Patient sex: M
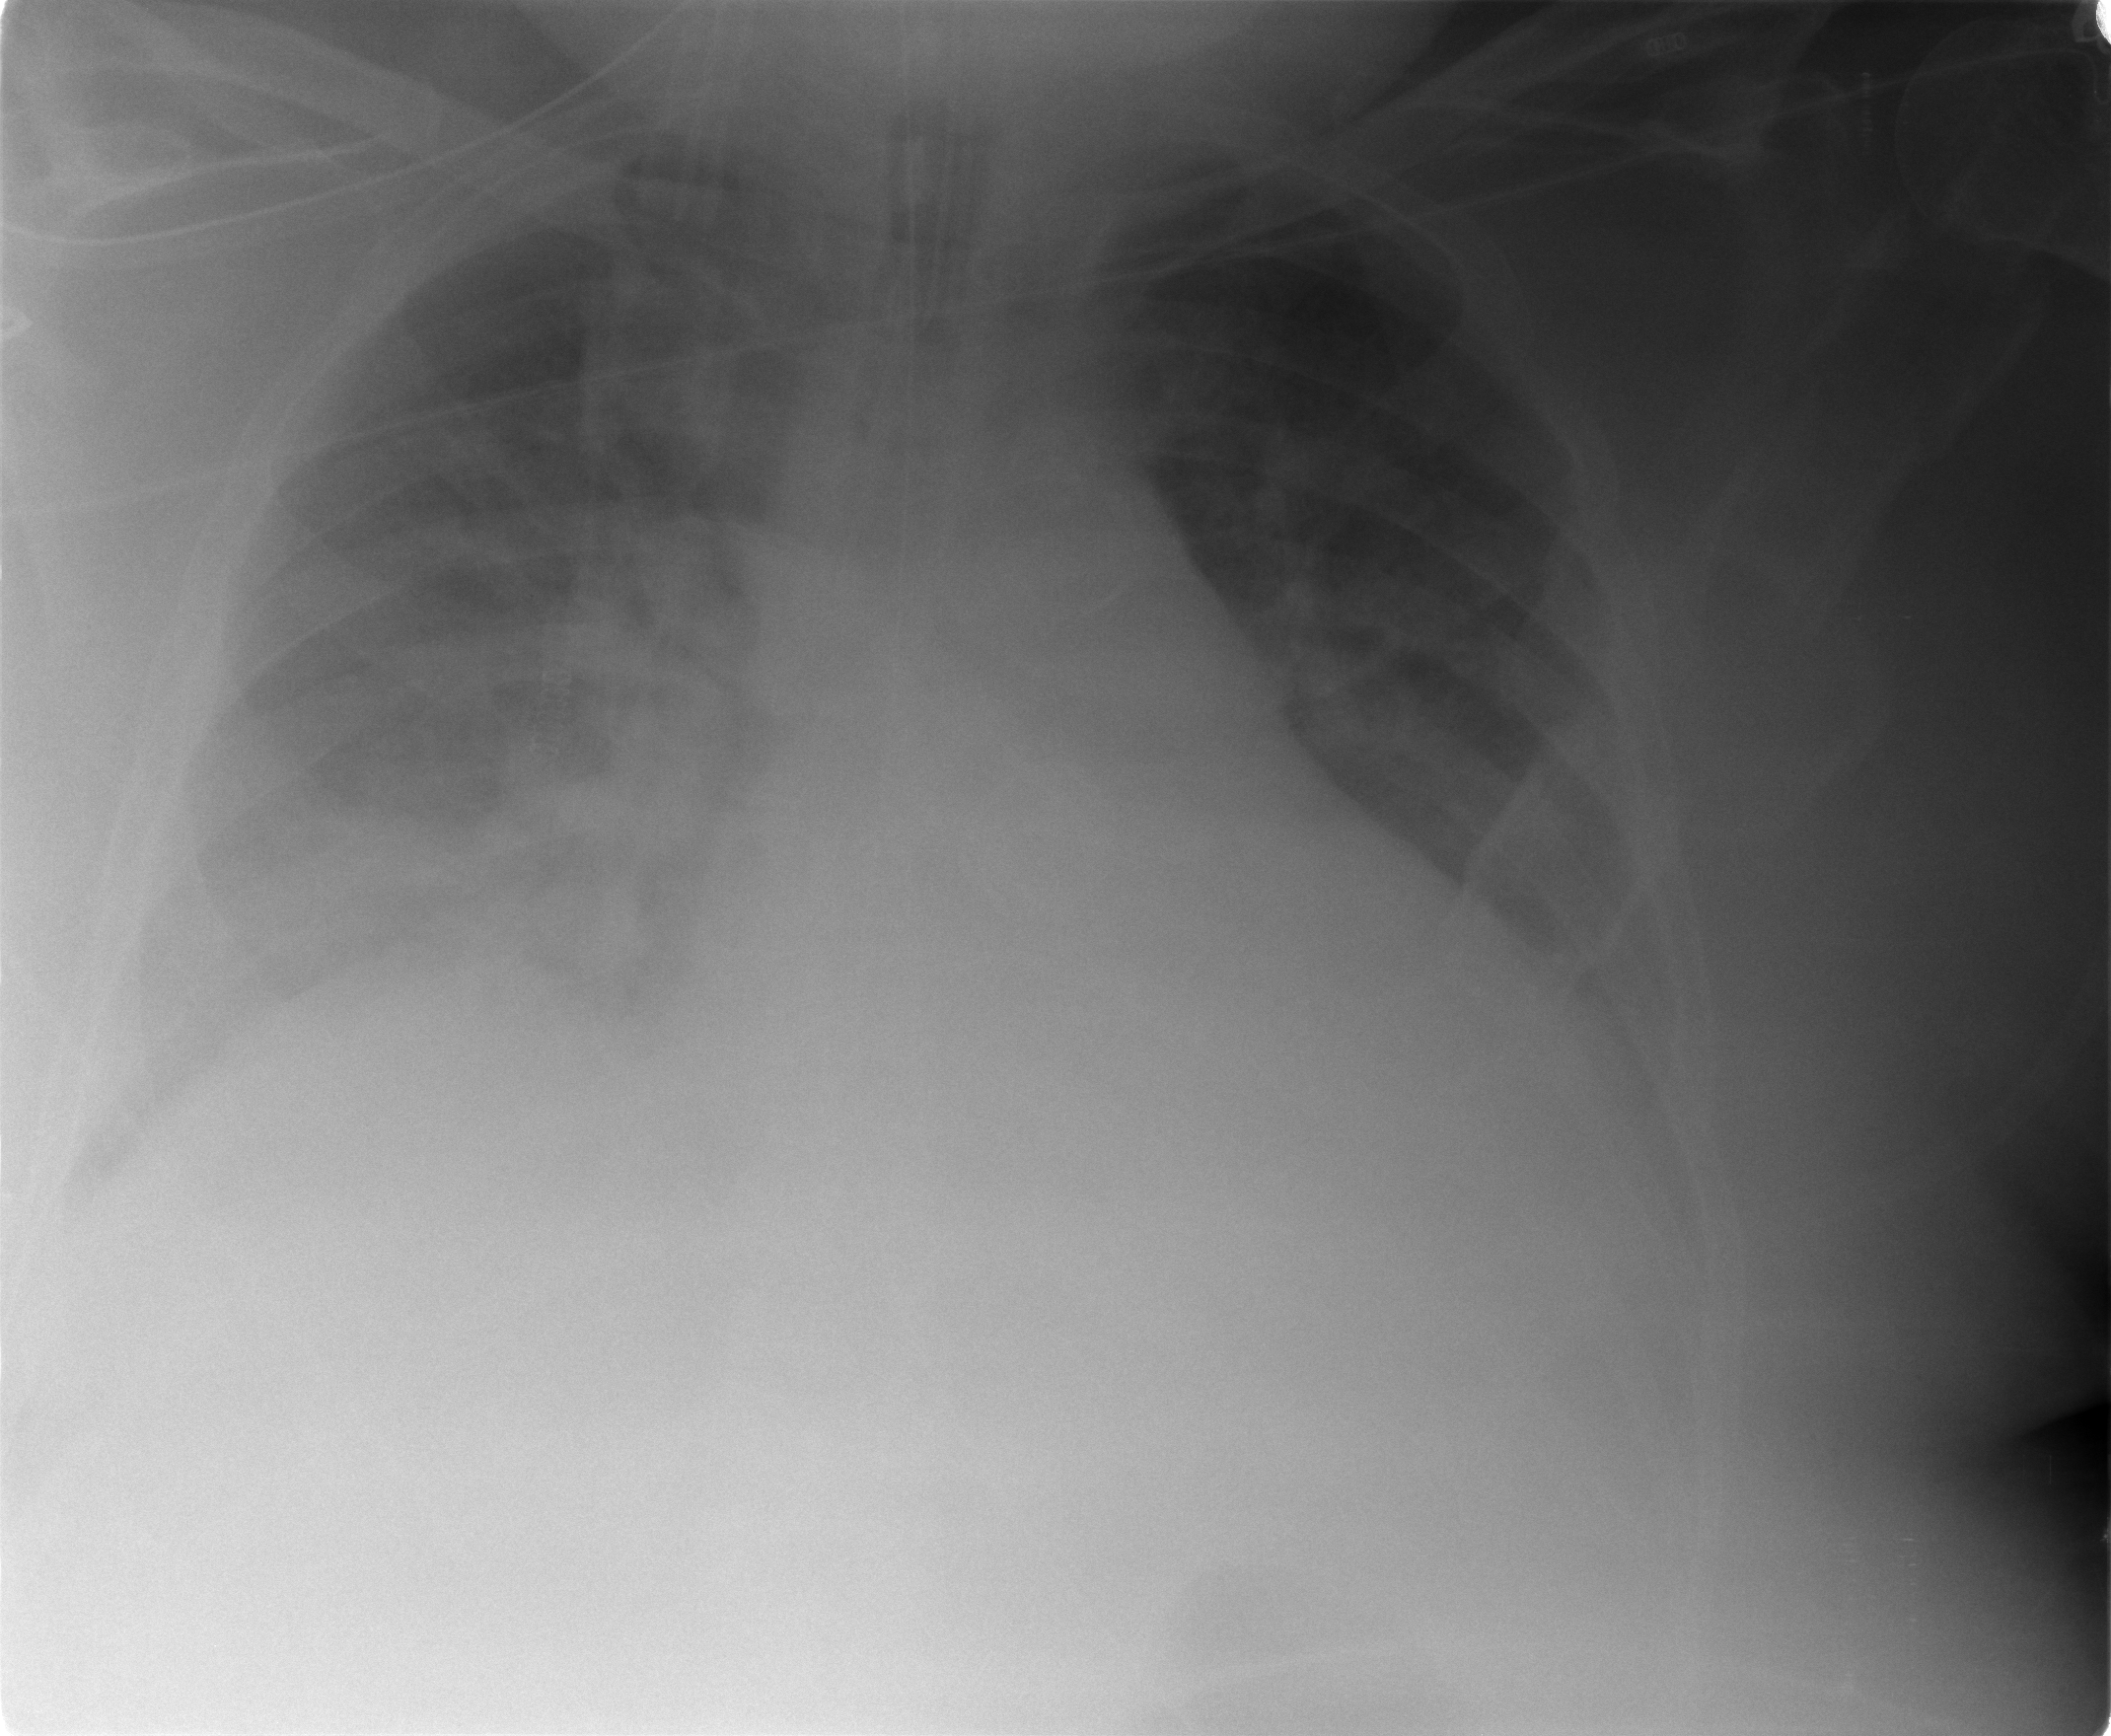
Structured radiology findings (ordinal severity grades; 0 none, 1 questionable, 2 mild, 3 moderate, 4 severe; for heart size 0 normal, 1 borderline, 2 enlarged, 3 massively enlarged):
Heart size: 3
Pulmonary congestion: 3
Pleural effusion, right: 2
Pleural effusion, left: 2
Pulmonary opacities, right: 3
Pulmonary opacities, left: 2
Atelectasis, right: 2
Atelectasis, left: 2